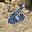
Label: 6